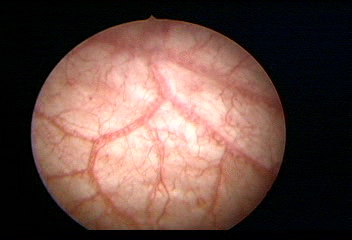
Modality: WLC
Class: Normal mucosa
Bladder cancer association: No